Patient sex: F
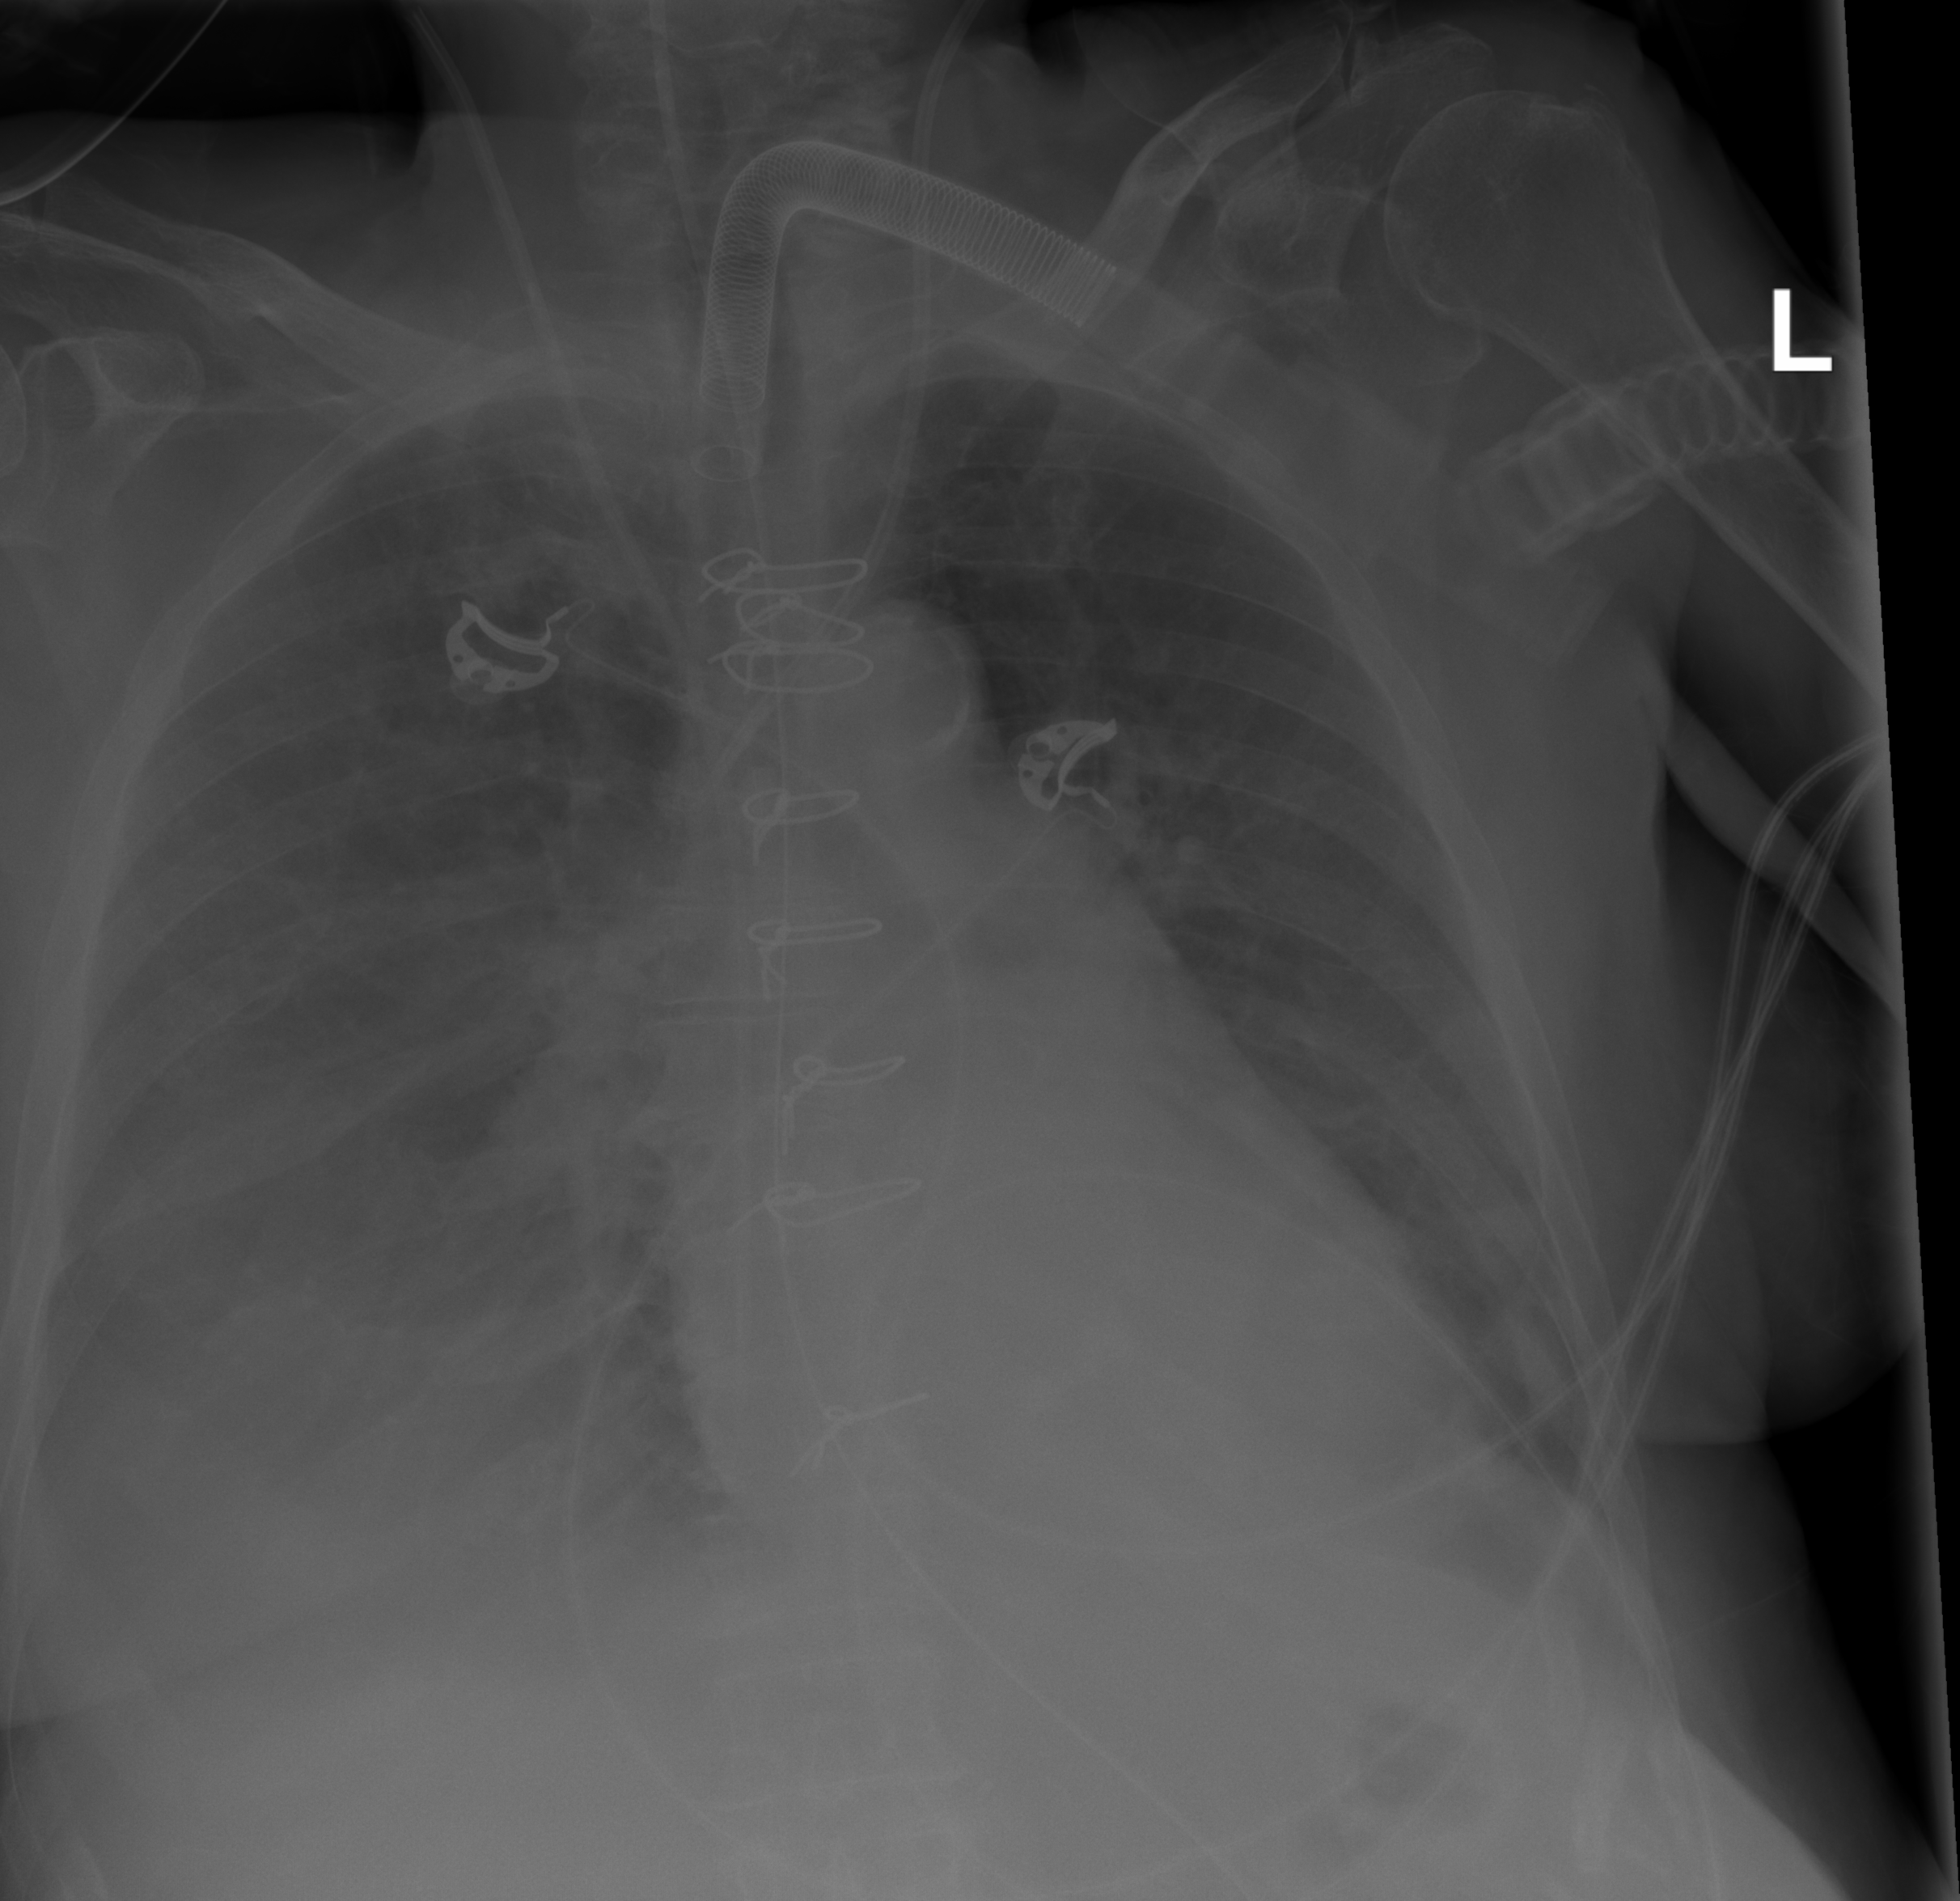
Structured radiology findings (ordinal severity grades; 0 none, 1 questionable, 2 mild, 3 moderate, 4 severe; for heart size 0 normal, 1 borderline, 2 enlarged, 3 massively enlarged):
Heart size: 0
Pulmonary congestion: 2
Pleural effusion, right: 3
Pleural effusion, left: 2
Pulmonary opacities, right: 0
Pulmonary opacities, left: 0
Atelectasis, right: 2
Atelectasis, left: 2